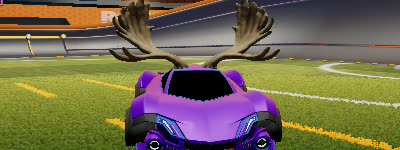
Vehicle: werewolf